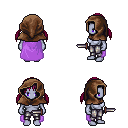
a pixel art fantasy rpg character, female body template, dark elf, purple skin, lavender cape, metal pants, pink twin-tailed hairstyle, cloth hood, dagger, four views (front, back, left, right), 2x2 character sprite sheet, small pixel art, hard edges, no anti-aliasing